Fundus camera: zeiss
Shooting center: optic_disc
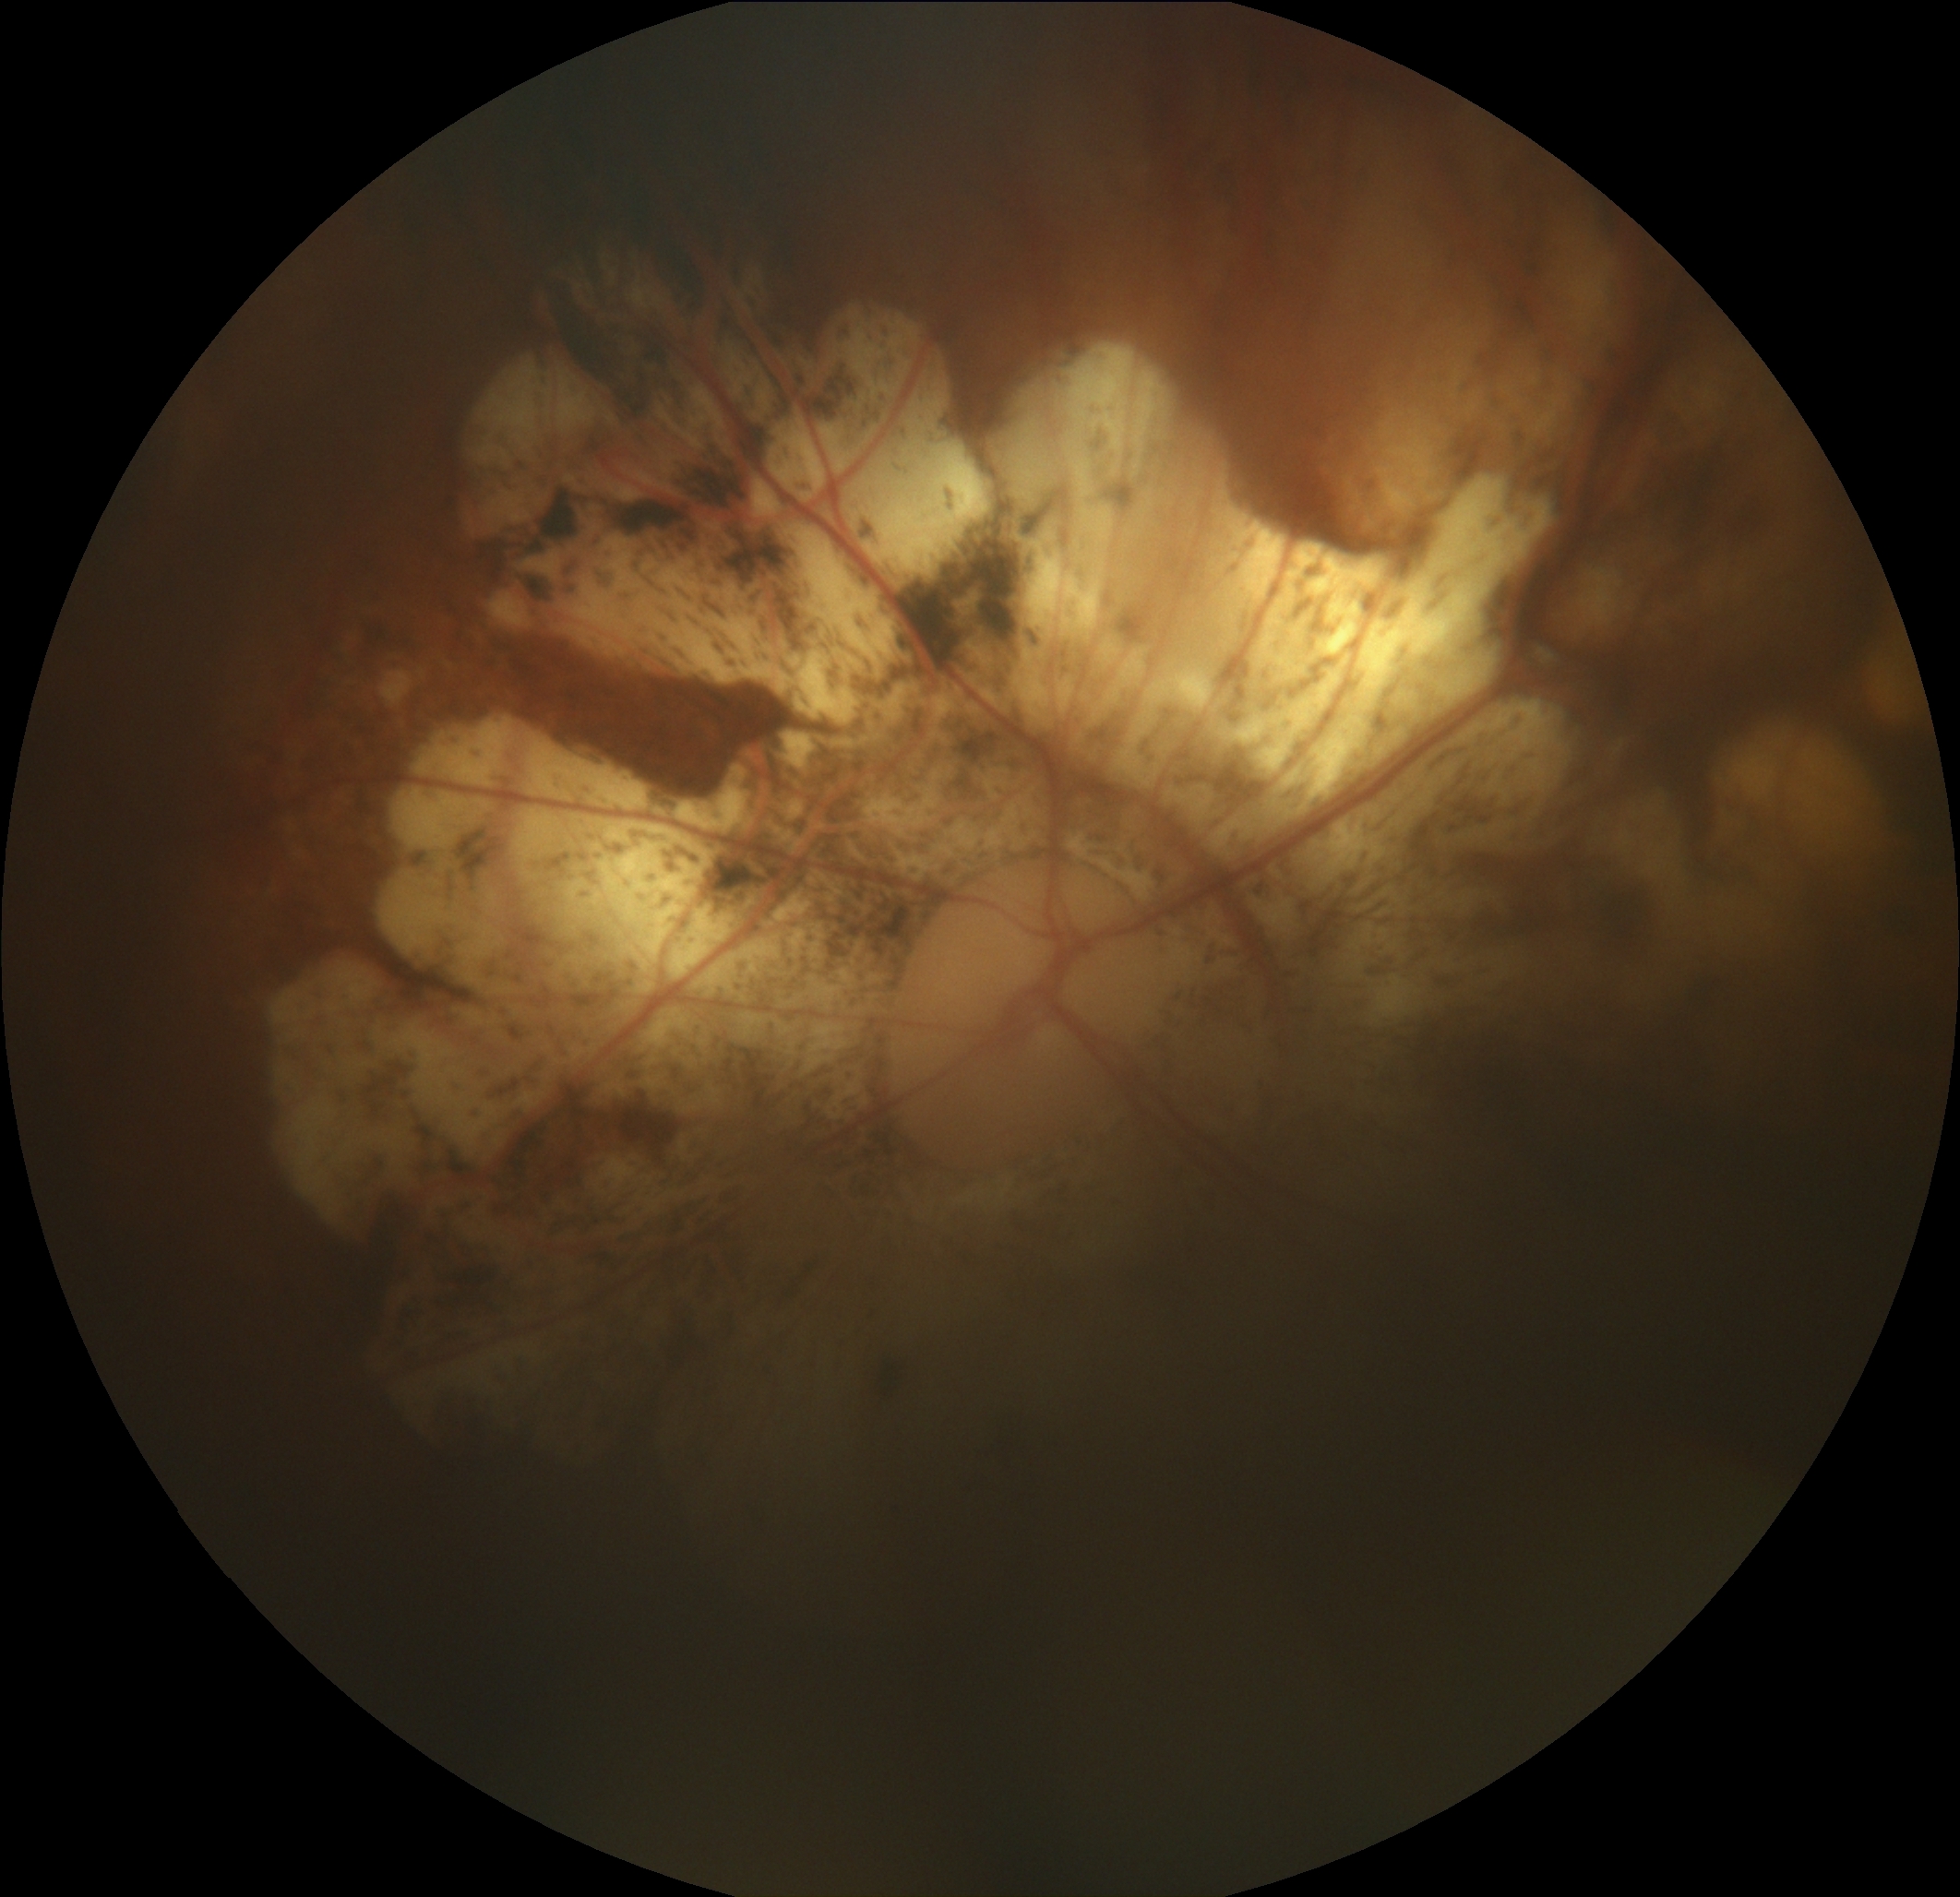
Pathologic myopia: yes
Patchy retinal atrophy: present
Retinal detachment: absent